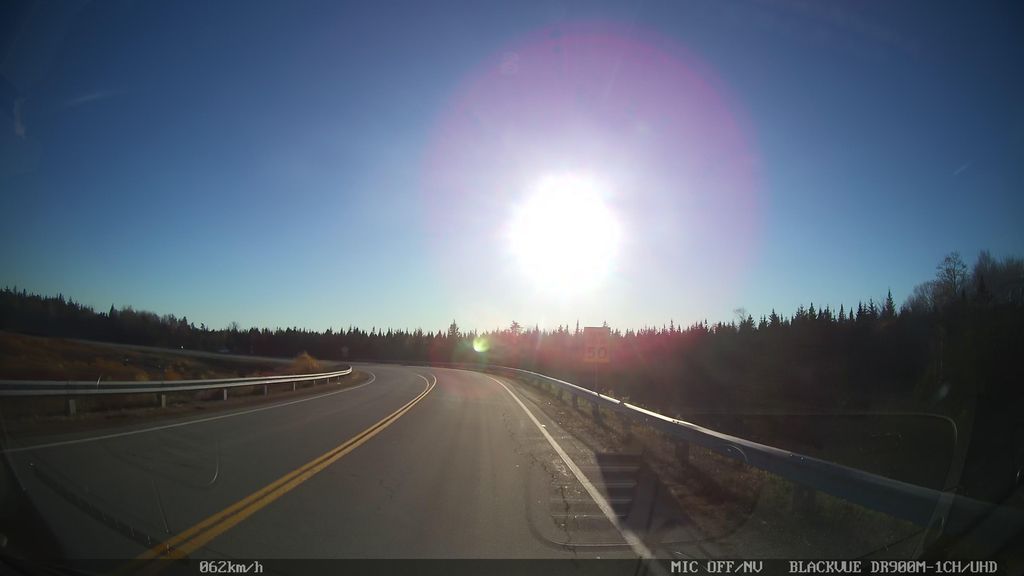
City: halifax